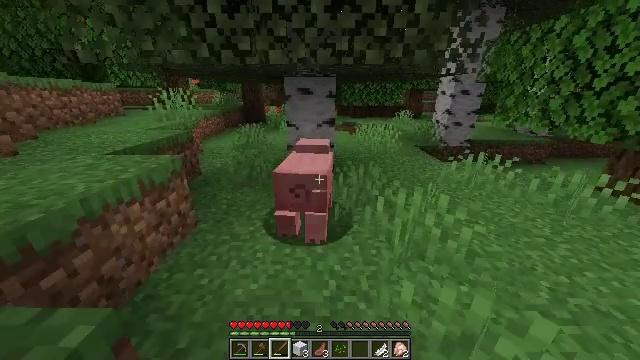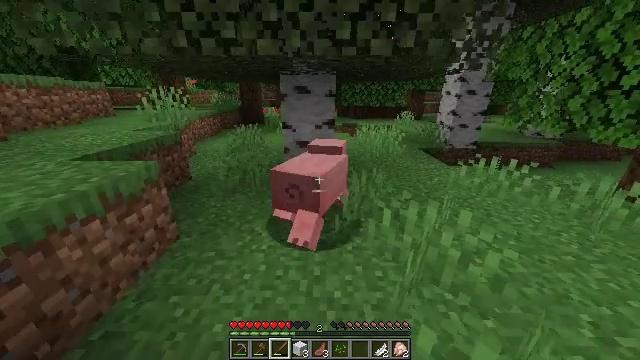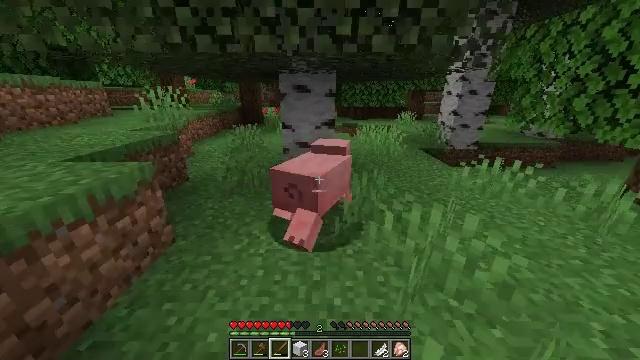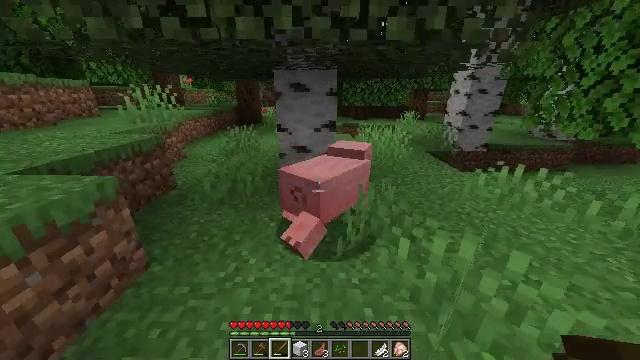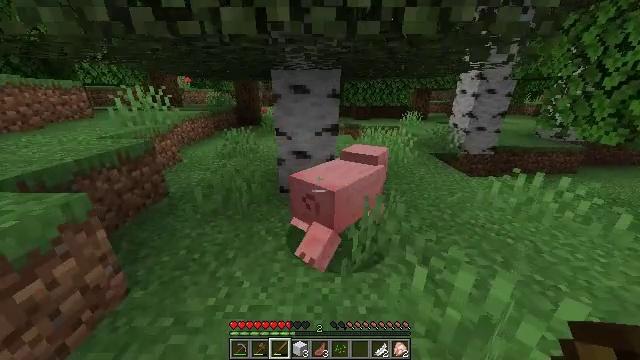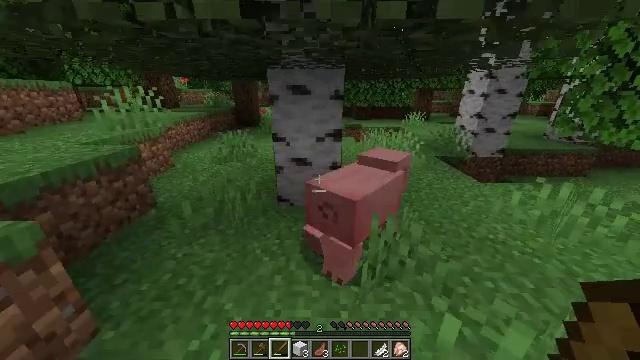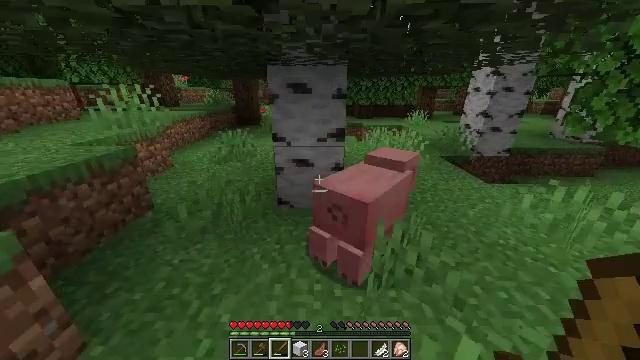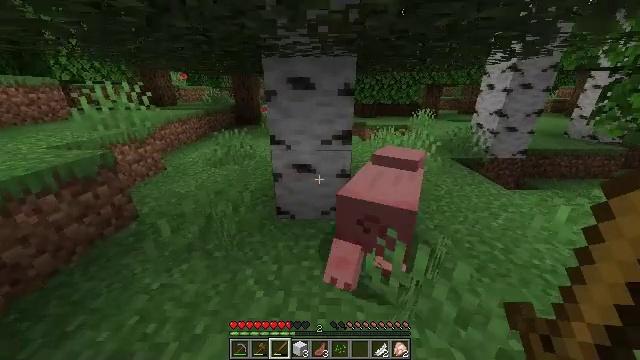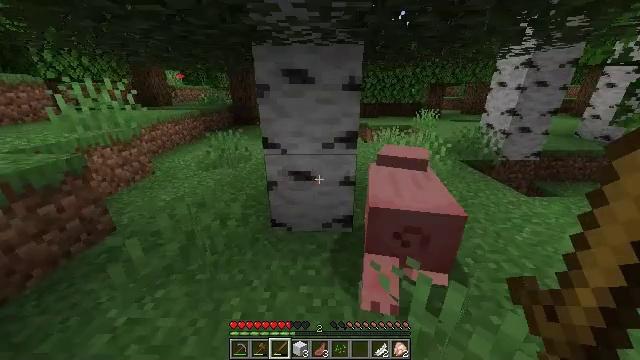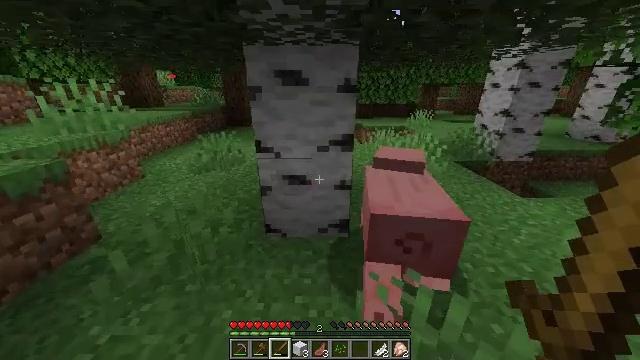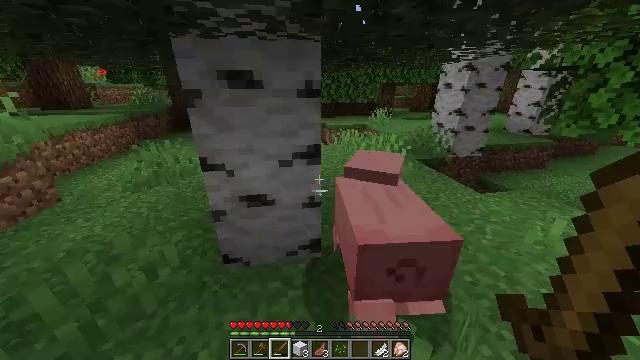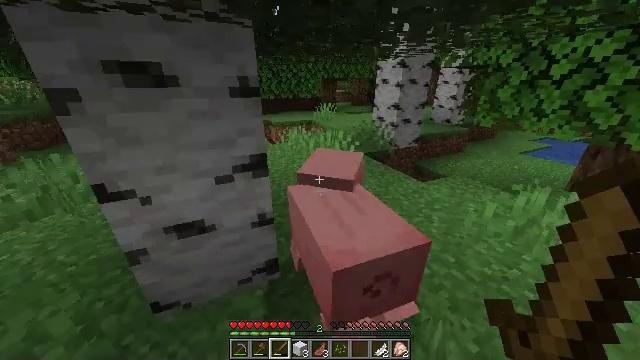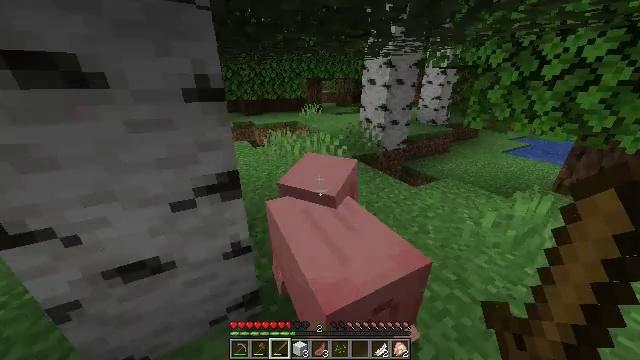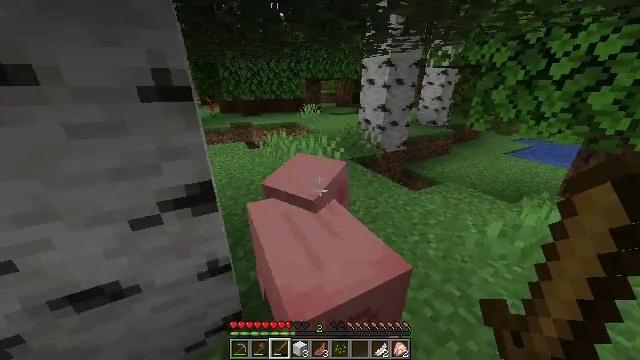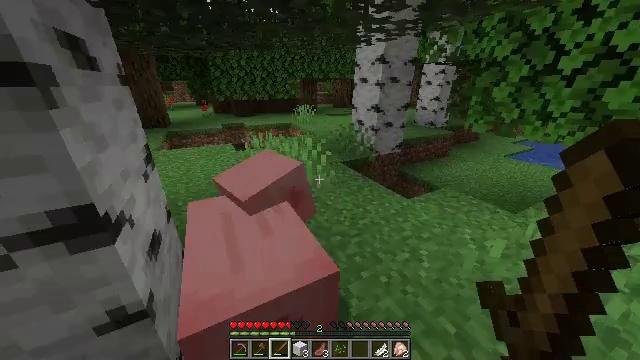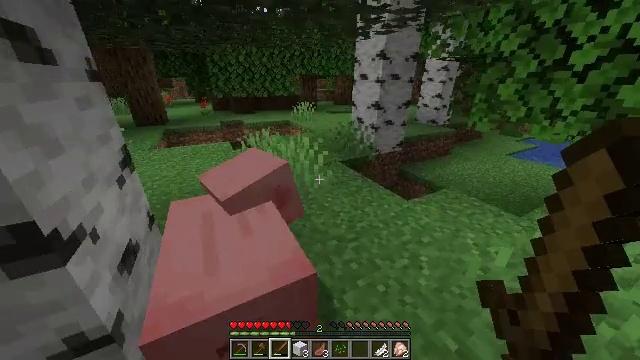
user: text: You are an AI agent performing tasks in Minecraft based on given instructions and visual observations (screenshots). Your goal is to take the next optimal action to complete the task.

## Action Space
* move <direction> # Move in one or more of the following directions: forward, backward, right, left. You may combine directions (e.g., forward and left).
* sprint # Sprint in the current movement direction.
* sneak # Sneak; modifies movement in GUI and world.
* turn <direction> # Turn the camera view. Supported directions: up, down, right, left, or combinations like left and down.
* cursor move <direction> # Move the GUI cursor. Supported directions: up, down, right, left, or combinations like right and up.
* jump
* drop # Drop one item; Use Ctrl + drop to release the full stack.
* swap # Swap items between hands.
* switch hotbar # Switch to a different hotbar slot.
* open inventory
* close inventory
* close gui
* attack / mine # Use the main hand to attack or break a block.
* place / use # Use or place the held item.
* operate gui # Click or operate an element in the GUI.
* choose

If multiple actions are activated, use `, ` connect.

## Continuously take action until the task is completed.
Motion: motion action
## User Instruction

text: Mine the grass in the plains.
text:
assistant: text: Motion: move forward, sprint
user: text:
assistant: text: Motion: move forward, sprint
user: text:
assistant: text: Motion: move forward, sprint
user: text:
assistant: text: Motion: move forward, sprint
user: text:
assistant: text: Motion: move forward, sprint
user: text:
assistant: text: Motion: move forward, sprint
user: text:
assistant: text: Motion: move forward, sprint
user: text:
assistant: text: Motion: move forward
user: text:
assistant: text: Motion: move forward, turn right
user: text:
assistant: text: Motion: move forward, turn right
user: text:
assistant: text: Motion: move forward, turn right and down
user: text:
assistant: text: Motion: move forward and move right, turn right
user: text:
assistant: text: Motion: move forward and move right
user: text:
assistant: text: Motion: move forward and move right
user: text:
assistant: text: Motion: move forward, attack / mine
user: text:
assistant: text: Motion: move forward, turn left and down, attack / mine
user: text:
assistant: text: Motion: move forward, turn left and down, attack / mine
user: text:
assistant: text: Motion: move forward, turn left and down
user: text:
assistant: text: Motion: move forward
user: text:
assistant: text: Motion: move forward
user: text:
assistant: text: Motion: turn left
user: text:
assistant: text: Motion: no_op